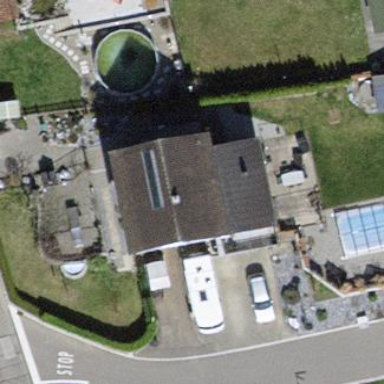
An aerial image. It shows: Detached building with gabled roof.